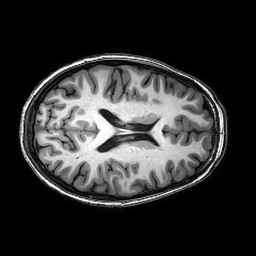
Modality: T1w
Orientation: axial
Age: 20
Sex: female
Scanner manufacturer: philips
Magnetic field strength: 3 T
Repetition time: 0.008144 s
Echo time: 0.00374 s